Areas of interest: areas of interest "Gallop through the garden on a noble horse."
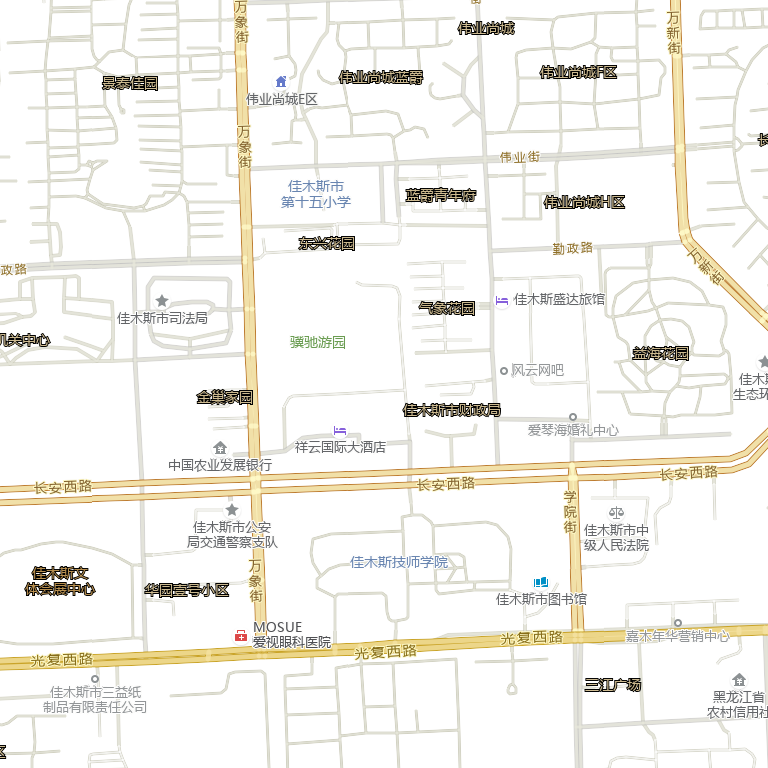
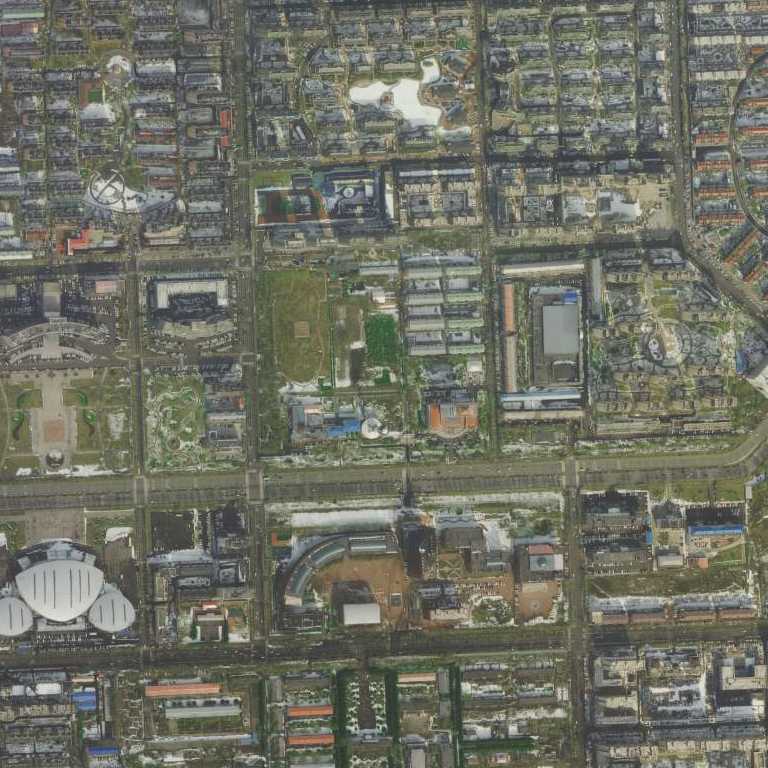